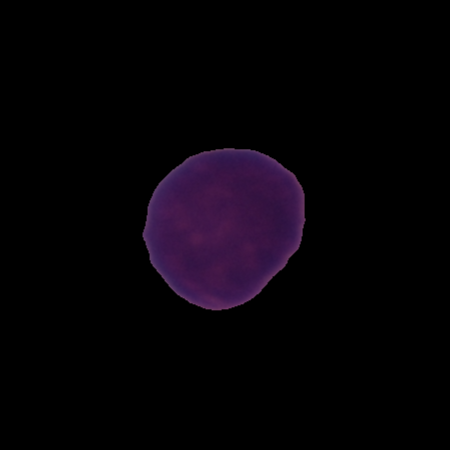
Label: healthy